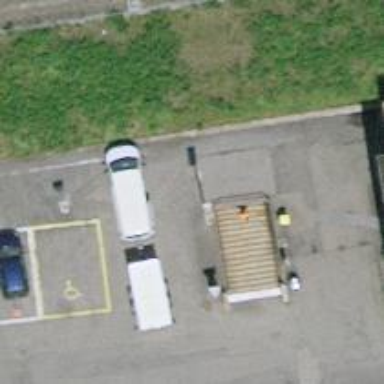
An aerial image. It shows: Set of steps on the road.